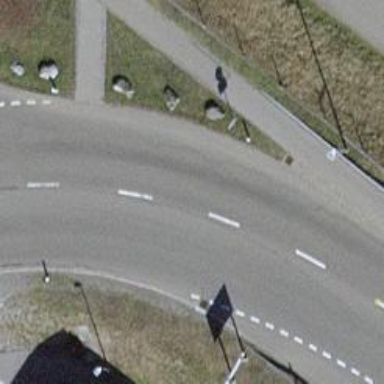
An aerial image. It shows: Secondary road with asphalt surface.